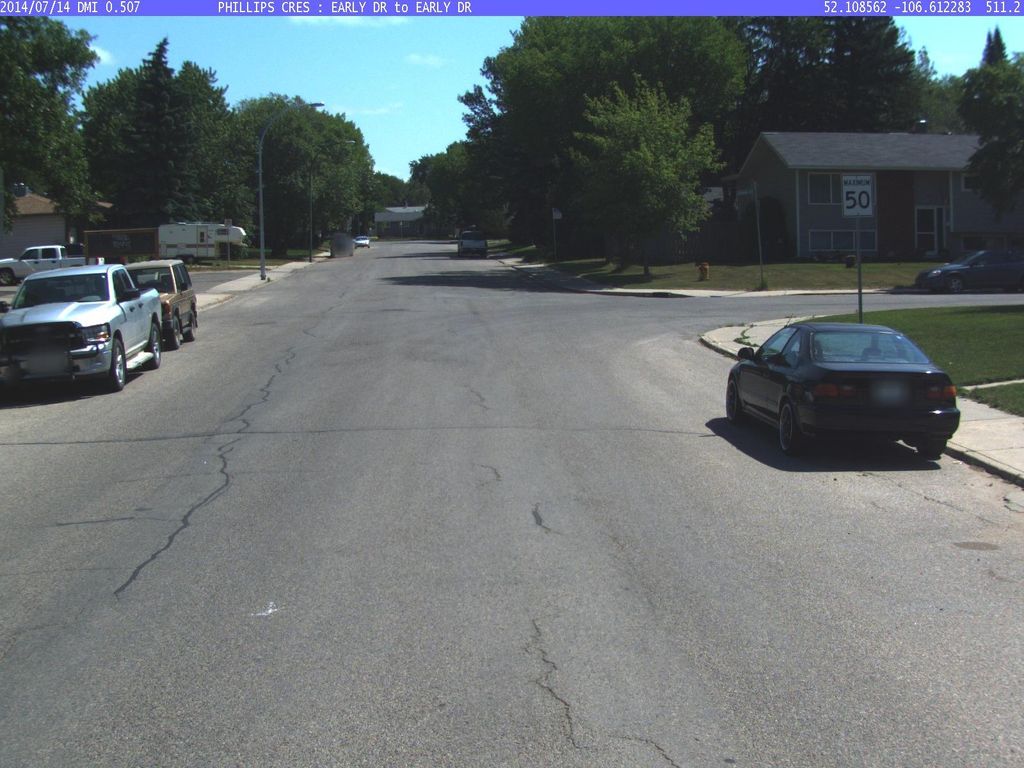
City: saskatoon